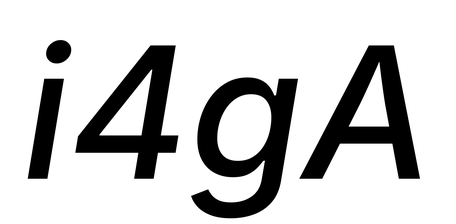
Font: Inter-Italic_Medium_Italic